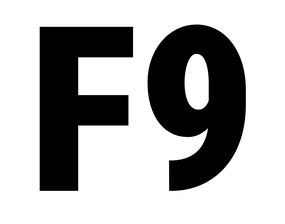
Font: Roboto_Condensed_Black